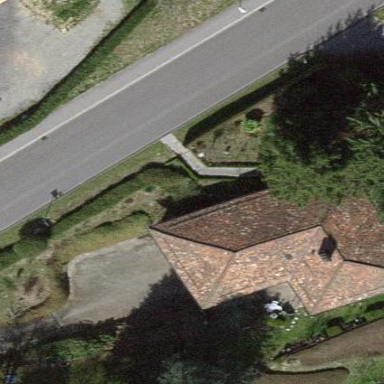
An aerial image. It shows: Simple house.